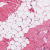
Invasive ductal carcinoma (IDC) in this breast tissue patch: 0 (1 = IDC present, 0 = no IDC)